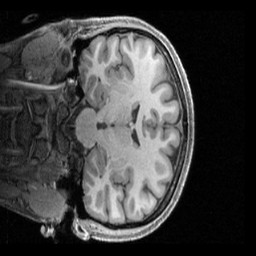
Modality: T1w
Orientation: coronal
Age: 19
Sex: female
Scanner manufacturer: siemens
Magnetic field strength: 3 T
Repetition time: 2.4 s
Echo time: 0.00231 s